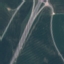
Land use / land cover class: Highway